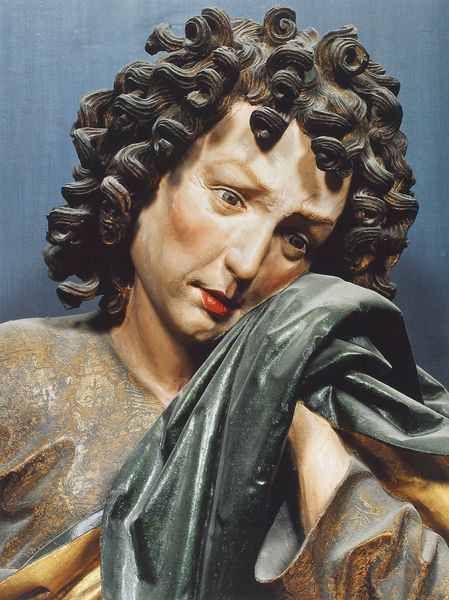
Titel: Hochaltar der Stadtpfarrkirche St. Georg in Nördlingen
Künstler: Nicolaus Gerhaert von Leyden
Standort: Nördlingen, St. Georg (EU - D - Bayern)
Schlagwörter: blau, hand, kopf, mann, umhang, braun, frau, grau, holz, mund, nase, schwarz, blick, rot, schal, tuch, muster, alt, augen, falten, gesicht, johannes, trauer, porträt, einsam, gewand, gold, haare, reich, mutter, augenbrauen, kinn, lippen, locken, traurig, skulptur, statue, wangen, man, farben, angst, detail, ernst, brauen, büste, wange, bemalt, foto, fotografie, besorgt, rasiert, griechen, schmerz, mittelalter, medusa, lilien, jünger, ernsthaft, beweinung, rote lippen, statur, skultur, farbenfroh, christ, wischen, braune augen, angemalt, tu h, sorgenvolll, kinm, mittelalrwr